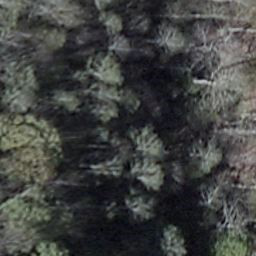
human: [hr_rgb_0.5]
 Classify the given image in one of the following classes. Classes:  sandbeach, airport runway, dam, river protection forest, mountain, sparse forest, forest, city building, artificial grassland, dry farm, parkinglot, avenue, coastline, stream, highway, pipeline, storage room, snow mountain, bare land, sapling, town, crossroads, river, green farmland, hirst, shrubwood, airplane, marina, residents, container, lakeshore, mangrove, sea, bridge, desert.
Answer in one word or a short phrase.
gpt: shrubwood